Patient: sex M, age 52
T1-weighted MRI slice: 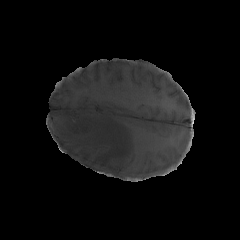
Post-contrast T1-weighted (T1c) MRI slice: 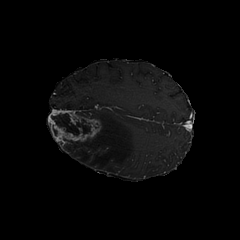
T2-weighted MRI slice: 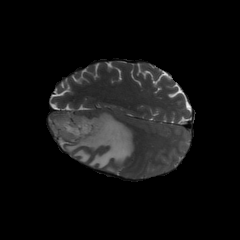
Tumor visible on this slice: yes
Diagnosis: Glioblastoma, IDH-wildtype
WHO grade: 4